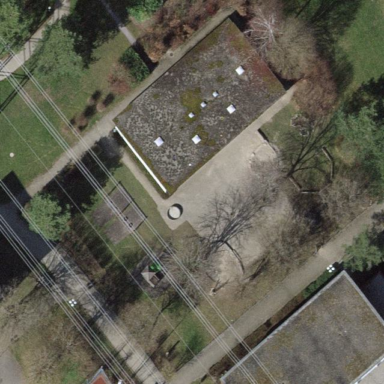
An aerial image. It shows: School.